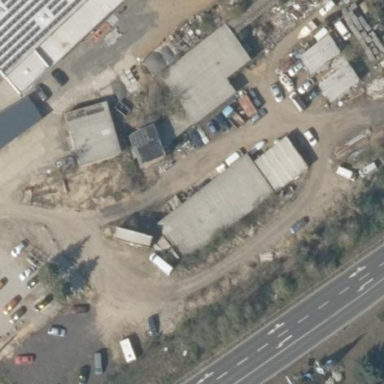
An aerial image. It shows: Shed.